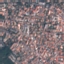
Land use / land cover class: Residential